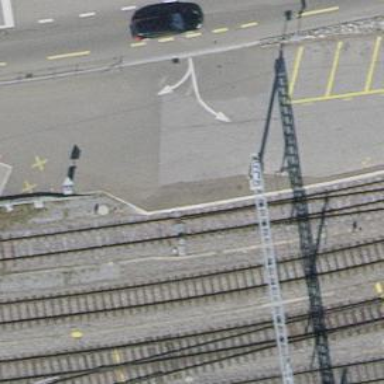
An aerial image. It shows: Railway switch.